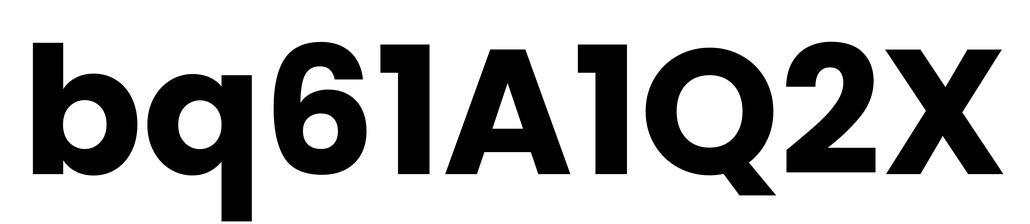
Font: Poppins-Bold